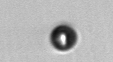
Label: bead